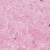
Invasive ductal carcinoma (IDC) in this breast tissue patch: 0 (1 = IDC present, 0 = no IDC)